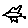
Label: bird